Question: Count the number of objects in the diagram.
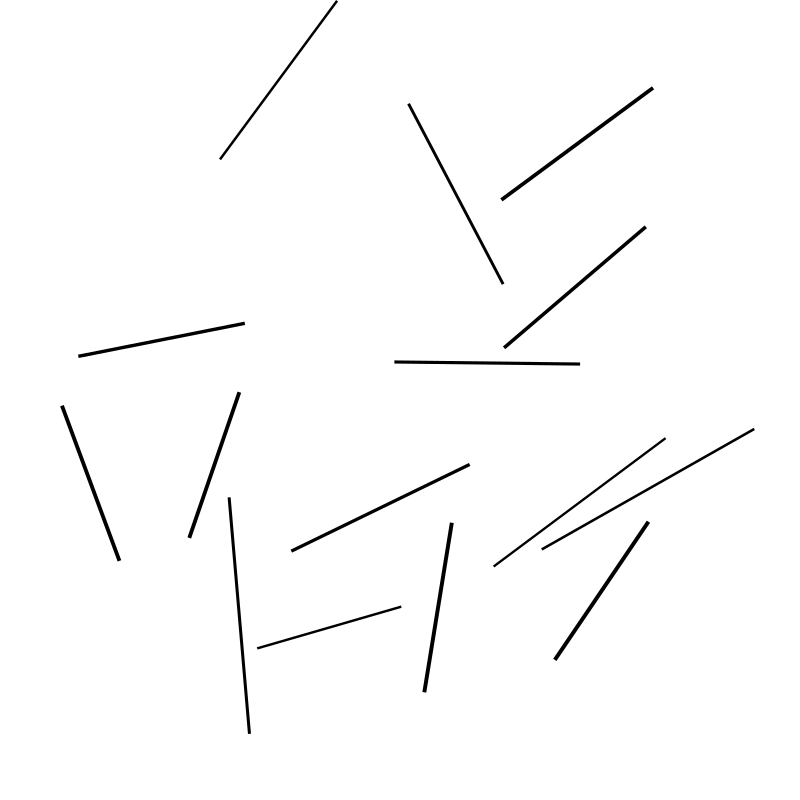
Answer: 15